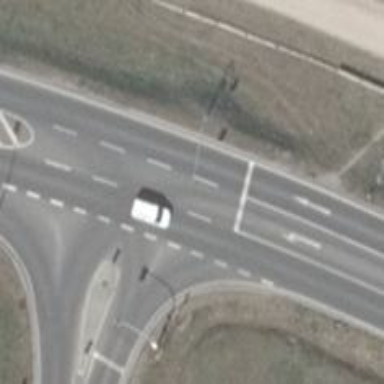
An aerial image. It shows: Road with traffic signals for signaling.